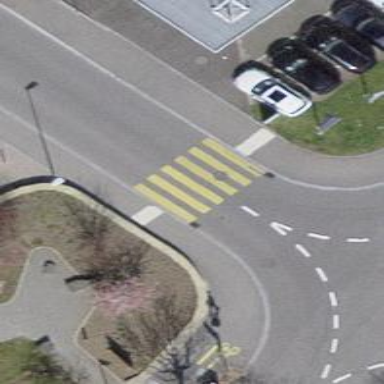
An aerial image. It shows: Uncontrolled zebra crossing with yellow markings on the road.